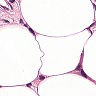
Metastatic tissue present: yes